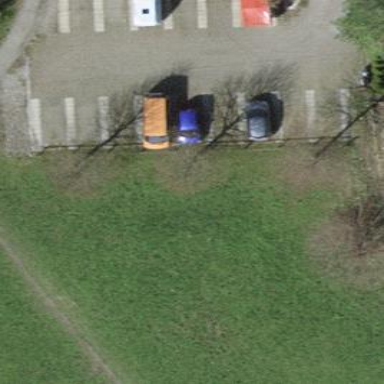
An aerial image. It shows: Parking area with grass paver surface.